Field crop: maize
Growth stage: 1
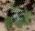
Species: chenopodium